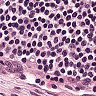
Metastatic tissue present: no